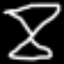
Label: hourglass